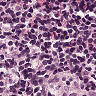
Metastatic tissue present: no